高一 · 代数
设集合 $A=\{x \mid-3 \leq x \leq 2\}, B=\{x \mid 2 k-1 \leq x \leq 2 k+1\}$, 且 $A \supseteq B$, 则实数 $k$ 的取值范围是
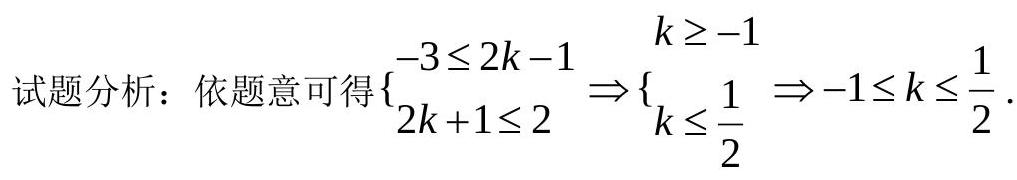
答案: $\left\{k \left\lvert\,-1 \leq k \leq \frac{1}{2}\right.\right\}$
解析:

考点: 集合的运算.